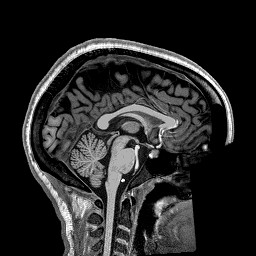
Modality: T1w
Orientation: sagittal